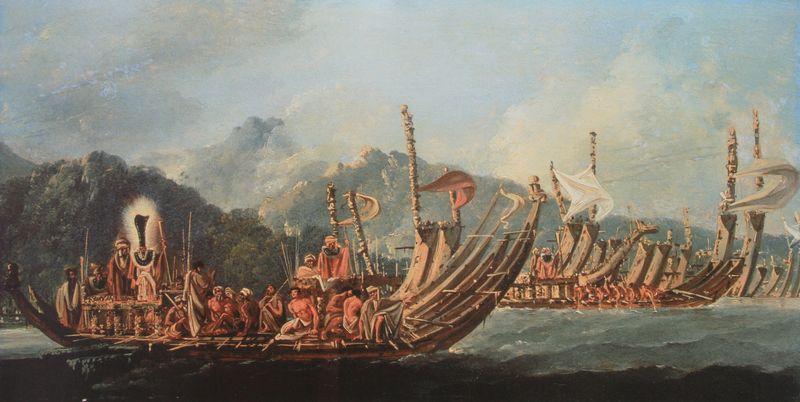
Titel: Die tahitianische Kriegsflotte
Künstler: William Hodges
Standort: London
Institution: National Maritime Museum
Schlagwörter: angriff, berg, blau, dunkel, felsen, gemälde, gott, himmel, kampf, körper, mann, meer, nackt, schatten, wasser, weiß, wolken, bäume, grün, landschaft, menschen, ocker, see, ufer, holz, hut, männer, orange, zeichnung, rot, beige, malerei, mütze, bibel, haupt, inkarnat, öl, wind, rauch, insel, wald, boot, boote, kahn, paddel, ruder, japan, küste, schiff, schiffe, segel, wellen, fahnen, stab, fahne, flagge, mast, berge, gebirge, gipfel, grafik, amerika, bug, masten, dünung, krieg, schlacht, wetter, wogen, könig, holzboot, ruderer, rudern, leiber, orient, religion, vulkan, pfahl, viele, herrscher, schein, eitel, heiligenschein, sarg, stäbe, nimbus, krieger, priester, religiös, urwald, heiliger, opferung, flotte, sklaven, schatz, schamane, inseln, ägyptisch, ägypten, geist, tief, besatzung, überfahrt, mannschaft, indianer, ureinwohner, strahlenkranz, galeere, aura, nil, maya, pharao, sträflinge, peru, steven, kriegsschiffe, galleere, galeeren, galeren, proester, pharaoh